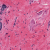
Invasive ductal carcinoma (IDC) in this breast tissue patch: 0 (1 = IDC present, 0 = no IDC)